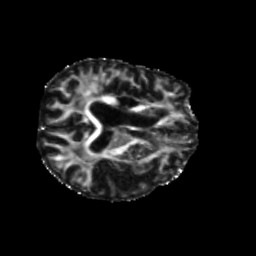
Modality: FA
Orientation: axial
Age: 75
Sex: female
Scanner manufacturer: siemens
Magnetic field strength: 3 T
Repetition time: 5.25 s
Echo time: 0.08 s